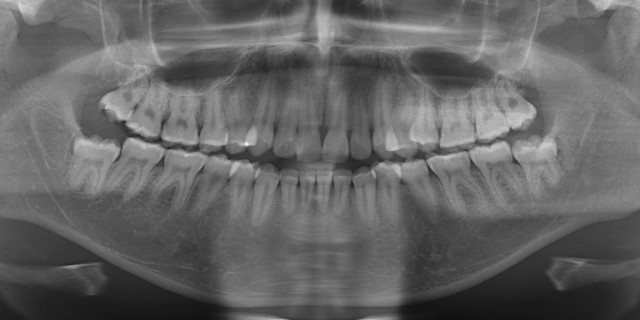
adult